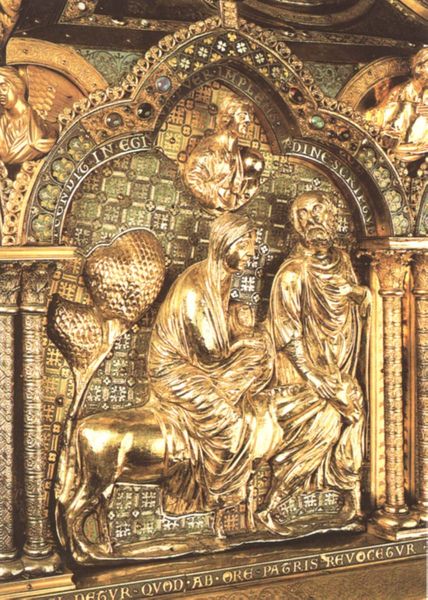
Titel: Detail vom Marienschrein, Flucht nach Ägypten
Künstler: Nikolaus von Verdun
Institution: Tournai, Schatzkammer der Kathedrale
Schlagwörter: baum, flügel, gott, mann, frau, säule, säulen, bibel, gewand, gold, edelsteine, esel, engel, skulptur, relief, inschrift, plastik, flucht, christus, jesus, stall, maria, sakral, josef, joseph, ägypten, latein, jesuskind, bethlehem